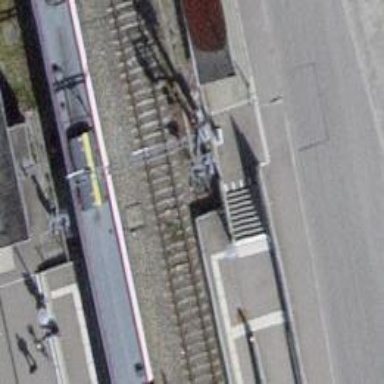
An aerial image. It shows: Platform edge at railway station.